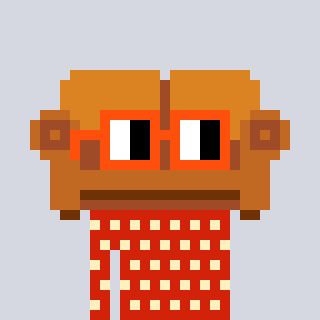
a pixel art character with square orange glasses, a couch-shaped head and a red-colored body on a cool background